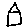
Label: house